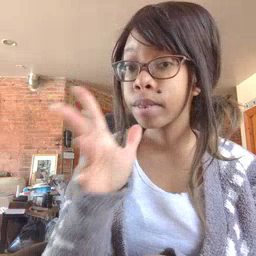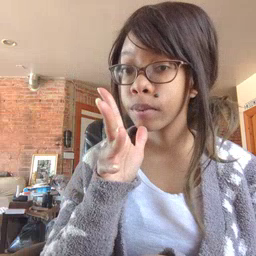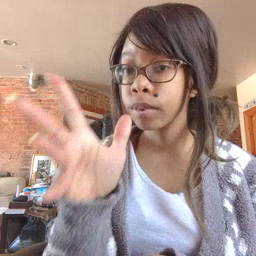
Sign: grandma